Interaction volume radius: 5 \u00c5
Interaction volume height: 10 \u00c5
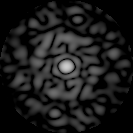
Disorder parameter: 0.8712